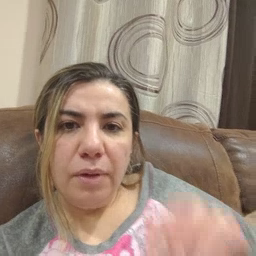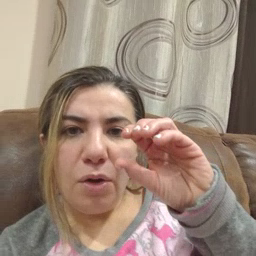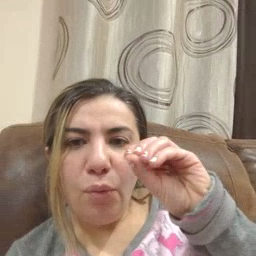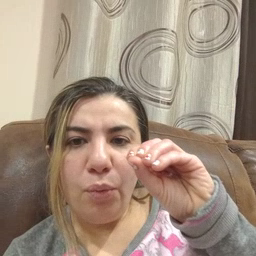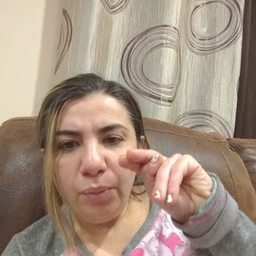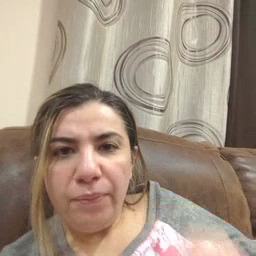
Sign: on